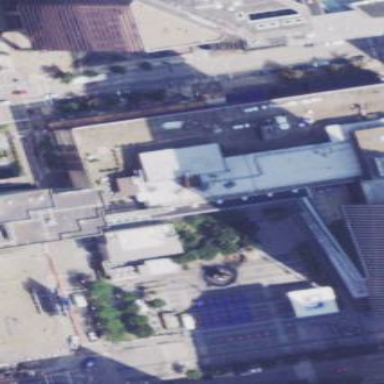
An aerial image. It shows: Multi-storey parking building.